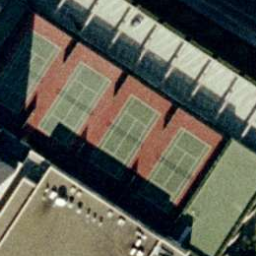
Label: tennis court